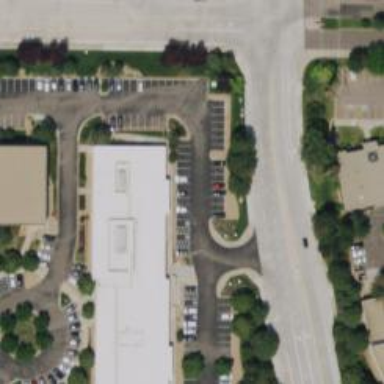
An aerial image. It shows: Parking space is available.